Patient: sex M, age 94
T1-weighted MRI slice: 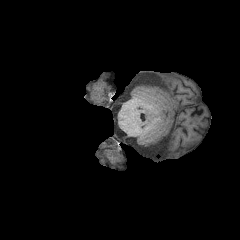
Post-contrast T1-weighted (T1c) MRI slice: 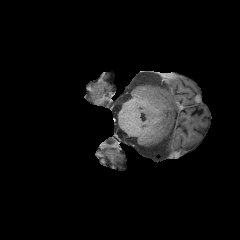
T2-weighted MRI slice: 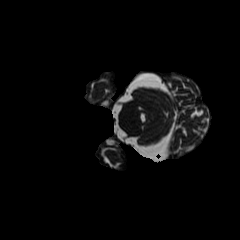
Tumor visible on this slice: no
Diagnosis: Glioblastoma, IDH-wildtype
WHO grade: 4